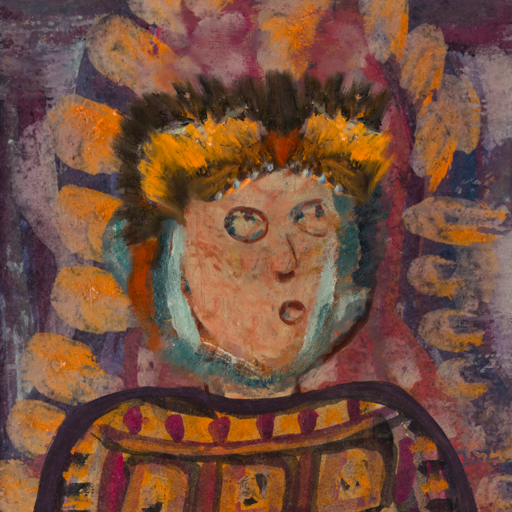
Background: Doll, Head And Neck Side: Orphan, Face Side: Orphan, Bust: Doll, Hair Side: Boggyland, Head Accessory: Gypsy_Queen, Second Necklace: Blank, Necklace: Blank, Baby: Blank